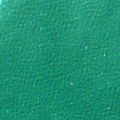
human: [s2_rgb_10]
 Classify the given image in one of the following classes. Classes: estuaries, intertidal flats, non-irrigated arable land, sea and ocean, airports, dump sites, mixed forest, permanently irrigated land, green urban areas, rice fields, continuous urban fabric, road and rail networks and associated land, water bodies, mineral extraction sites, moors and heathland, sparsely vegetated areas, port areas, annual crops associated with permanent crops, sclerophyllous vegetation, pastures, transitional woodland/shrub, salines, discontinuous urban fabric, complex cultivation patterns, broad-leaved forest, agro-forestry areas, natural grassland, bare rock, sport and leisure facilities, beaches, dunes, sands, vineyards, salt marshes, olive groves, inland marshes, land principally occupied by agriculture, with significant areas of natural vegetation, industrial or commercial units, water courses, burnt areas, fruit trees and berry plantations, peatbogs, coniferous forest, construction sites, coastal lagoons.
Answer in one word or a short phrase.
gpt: sea and ocean